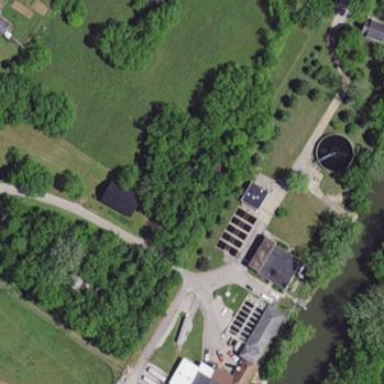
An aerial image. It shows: Man-made water works facility.